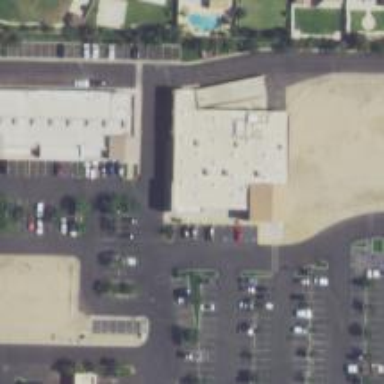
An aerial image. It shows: Fitness center located in leisure land.